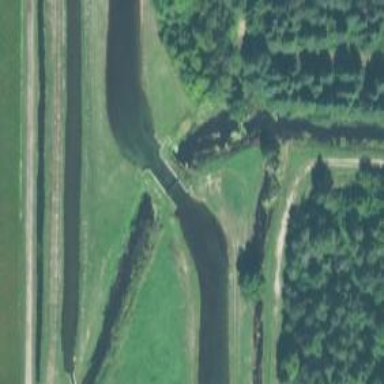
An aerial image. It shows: Culvert tunnel under canal.